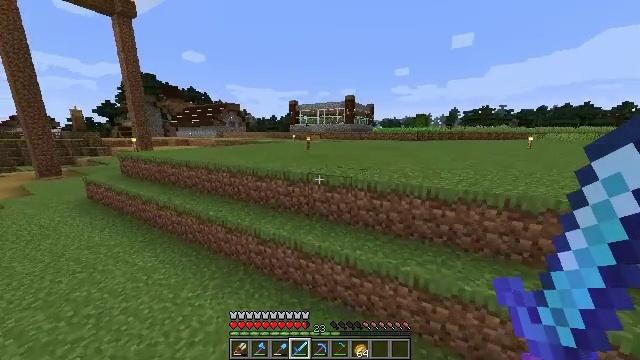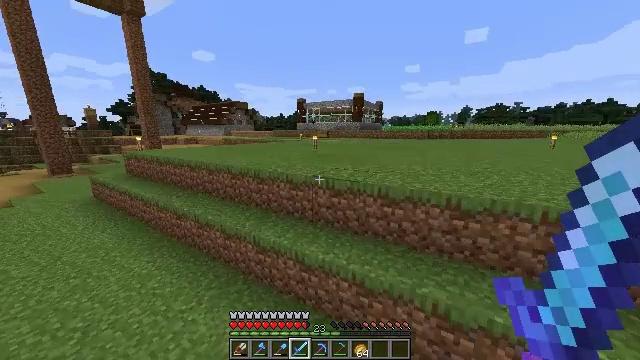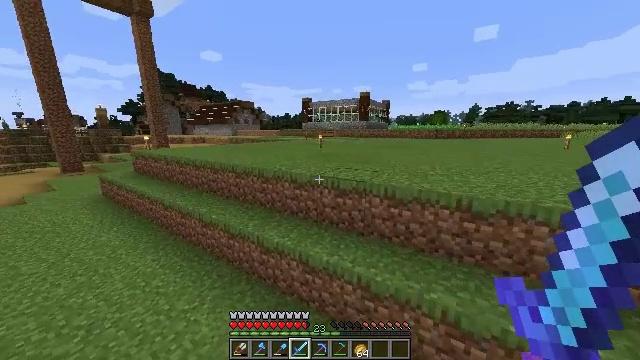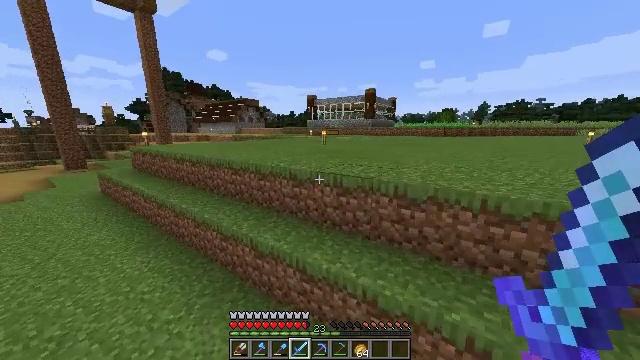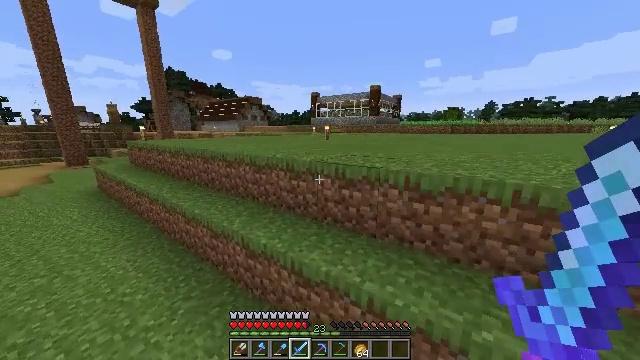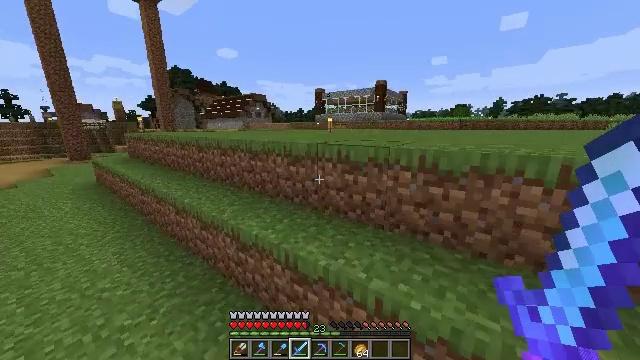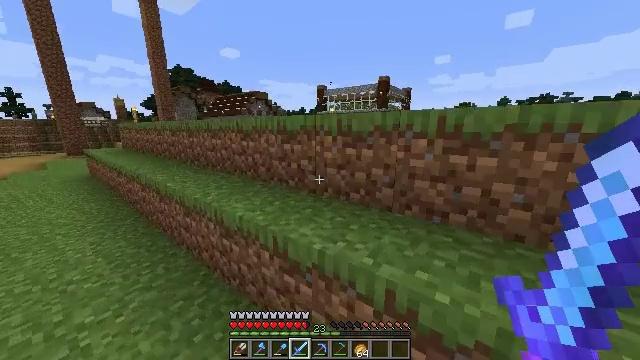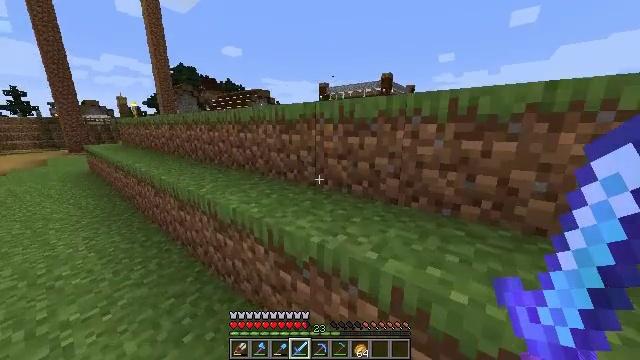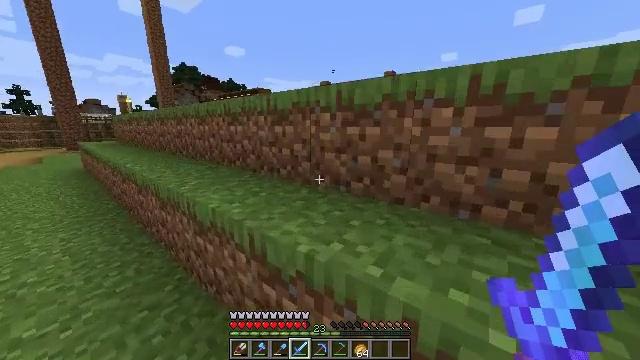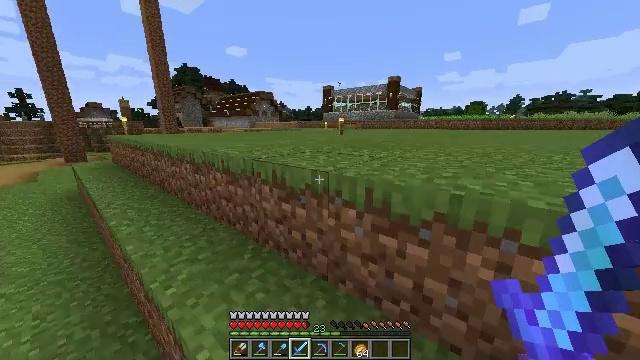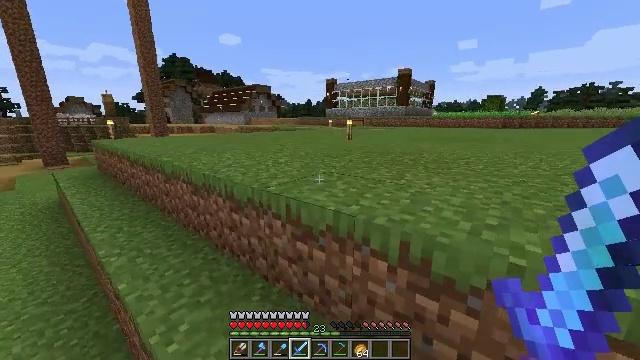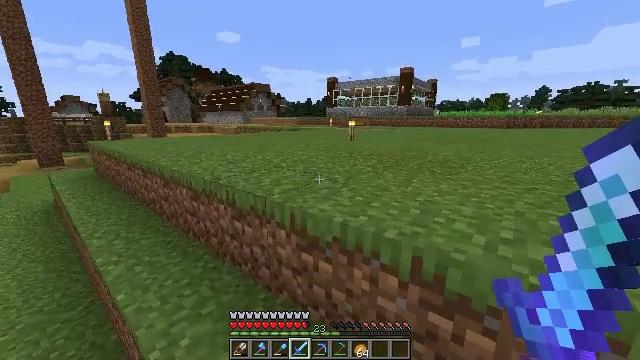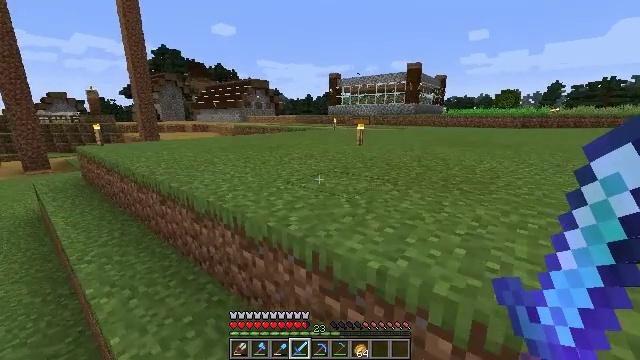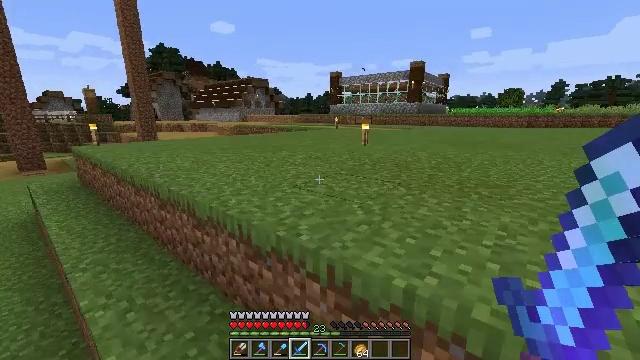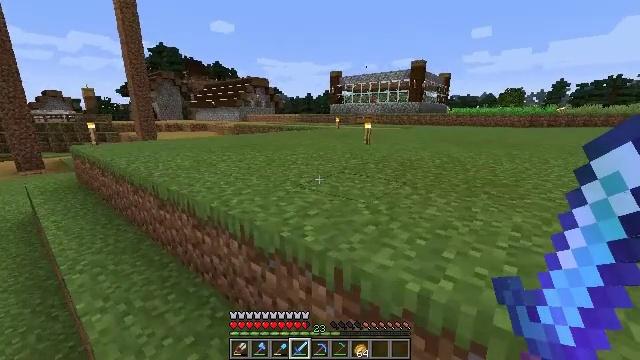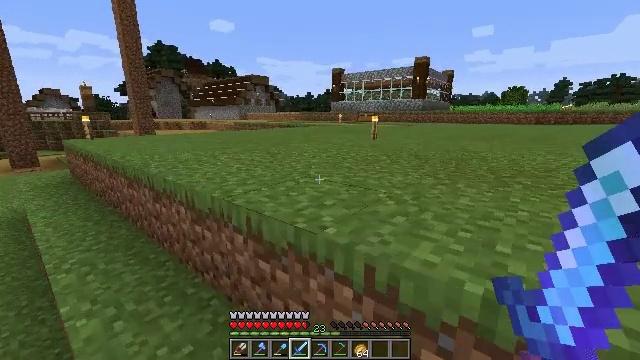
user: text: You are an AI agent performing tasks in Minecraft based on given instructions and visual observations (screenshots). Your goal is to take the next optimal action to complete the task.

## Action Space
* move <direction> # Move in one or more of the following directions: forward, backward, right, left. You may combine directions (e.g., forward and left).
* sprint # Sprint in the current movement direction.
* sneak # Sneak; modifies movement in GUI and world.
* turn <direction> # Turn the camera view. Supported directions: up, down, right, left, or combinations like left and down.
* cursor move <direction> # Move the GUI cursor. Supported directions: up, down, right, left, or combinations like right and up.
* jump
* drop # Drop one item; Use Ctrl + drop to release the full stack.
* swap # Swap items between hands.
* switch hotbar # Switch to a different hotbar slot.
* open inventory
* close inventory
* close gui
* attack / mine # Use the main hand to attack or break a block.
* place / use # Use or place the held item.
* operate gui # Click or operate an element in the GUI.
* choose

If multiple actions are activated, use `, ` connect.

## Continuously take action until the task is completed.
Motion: motion action
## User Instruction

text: Gather potatoes by left-clicking.
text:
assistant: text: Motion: move forward, turn left, jump
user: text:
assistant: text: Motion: move forward, turn left, jump
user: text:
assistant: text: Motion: move forward, turn left, jump
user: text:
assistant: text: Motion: move forward, turn left, jump
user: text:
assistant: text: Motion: move forward, turn left, jump
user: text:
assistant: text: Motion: move forward, jump
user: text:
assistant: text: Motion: move forward, sprint, jump
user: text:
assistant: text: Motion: move forward, sprint, jump
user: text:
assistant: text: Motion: move forward, sprint, jump
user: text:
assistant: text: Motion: move forward, sprint, jump
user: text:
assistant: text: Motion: move forward, jump
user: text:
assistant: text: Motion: move forward, jump
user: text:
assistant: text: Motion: move forward, jump
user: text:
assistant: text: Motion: move forward, jump
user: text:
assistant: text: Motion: move forward, jump
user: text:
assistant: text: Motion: move forward, jump
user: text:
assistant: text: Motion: move forward, sprint, jump
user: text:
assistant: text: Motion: move forward, sprint, jump
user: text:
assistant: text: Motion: move forward, sprint, jump
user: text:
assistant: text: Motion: move forward, sprint, jump
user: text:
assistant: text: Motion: move forward, jump
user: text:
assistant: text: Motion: move forward, jump
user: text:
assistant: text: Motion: move forward, turn left, jump
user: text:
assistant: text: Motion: move forward, turn left, jump
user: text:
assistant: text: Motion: move forward, sprint, turn left, jump
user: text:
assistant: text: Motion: move forward, sprint, turn left and up, jump
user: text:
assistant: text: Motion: move forward, sprint, turn left, jump
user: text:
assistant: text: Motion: move forward, sprint, turn right, jump
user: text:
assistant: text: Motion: move forward, sprint, jump
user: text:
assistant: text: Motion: move forward, jump